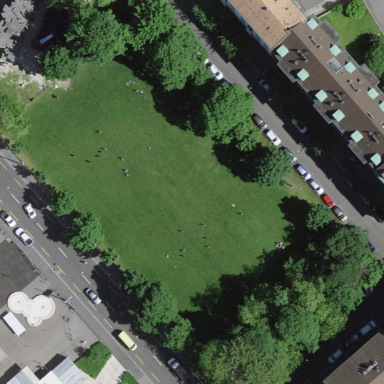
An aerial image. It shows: Lovely park for leisure and relaxation.